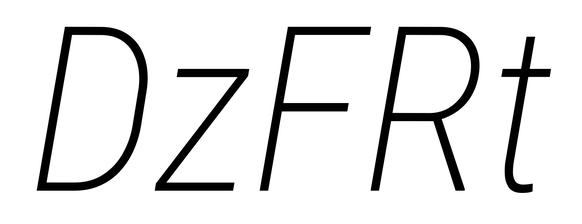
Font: Roboto-Italic_Condensed_ExtraLight_Italic